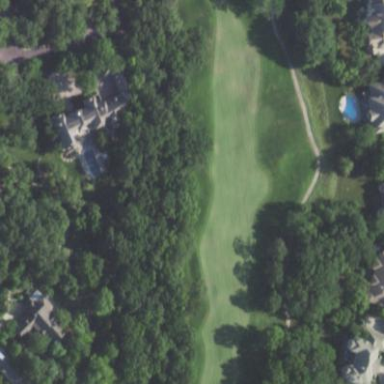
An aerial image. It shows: Rough grassy area used for golf.